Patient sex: M
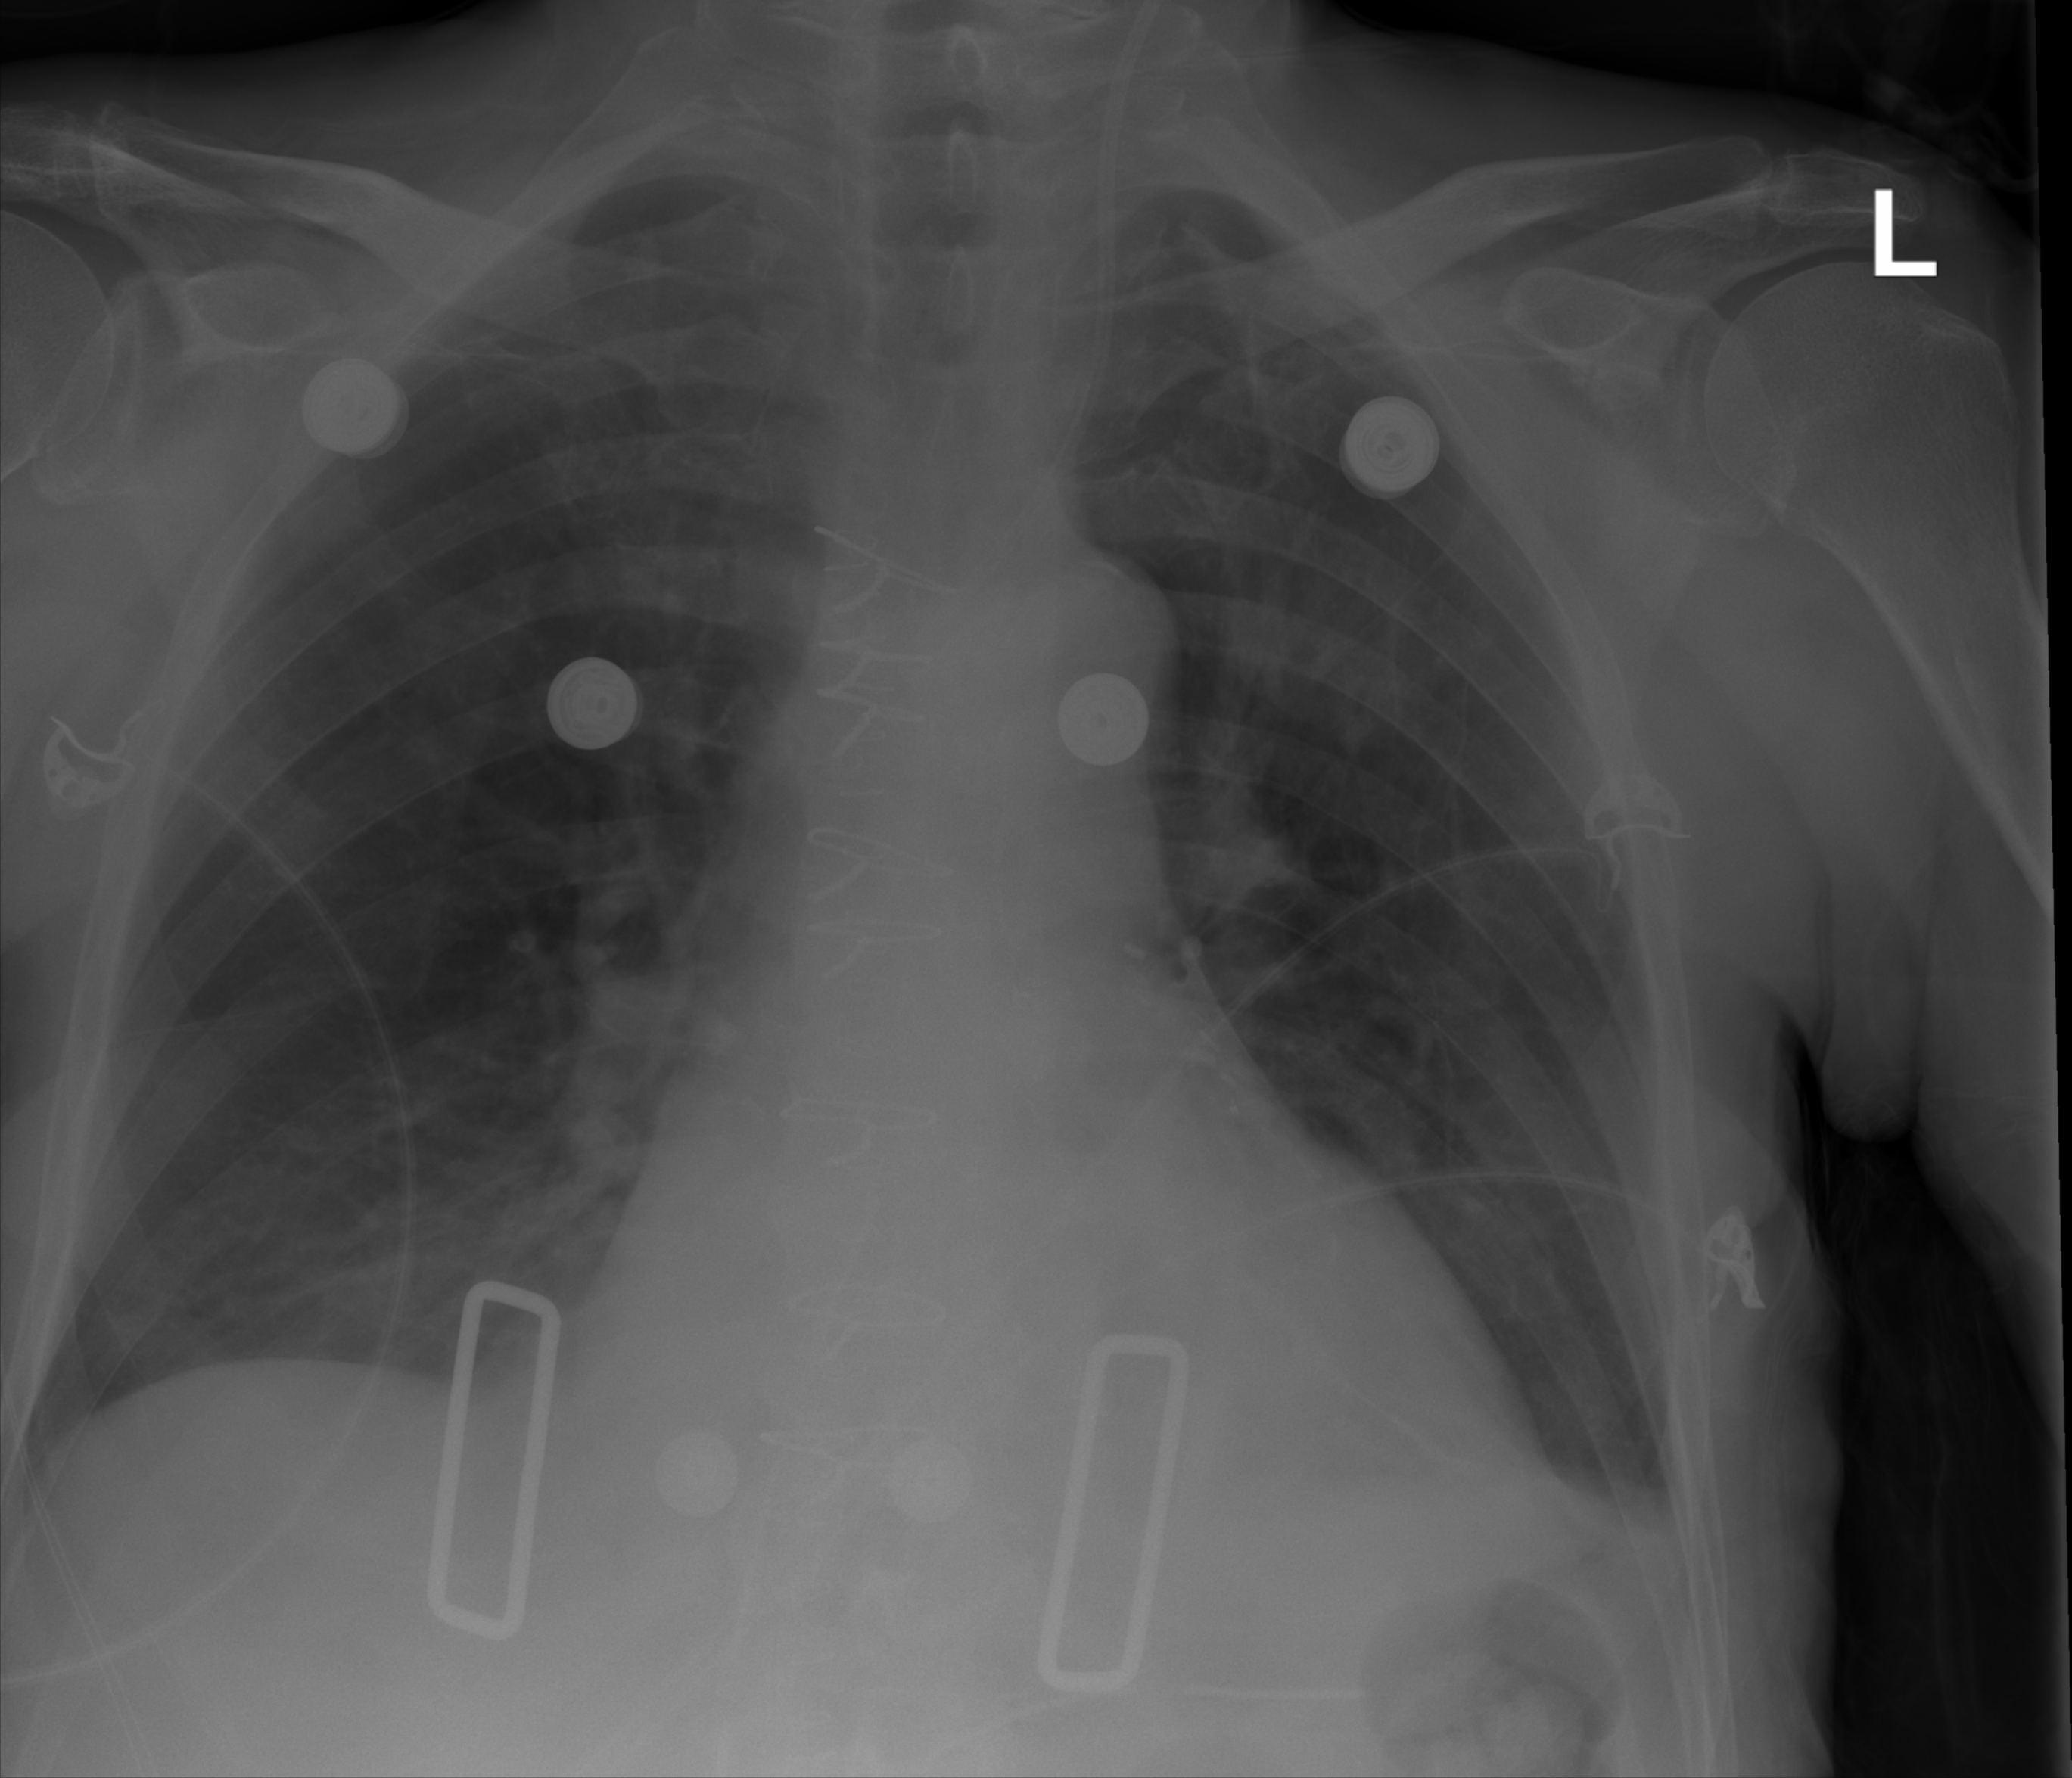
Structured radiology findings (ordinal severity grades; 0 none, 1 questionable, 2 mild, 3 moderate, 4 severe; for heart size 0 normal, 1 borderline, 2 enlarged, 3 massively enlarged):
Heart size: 1
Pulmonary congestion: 1
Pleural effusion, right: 1
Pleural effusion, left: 1
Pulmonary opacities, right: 0
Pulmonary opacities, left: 0
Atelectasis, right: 2
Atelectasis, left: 0